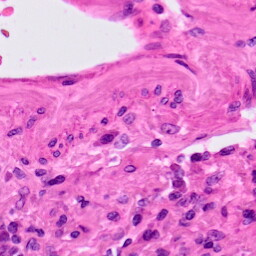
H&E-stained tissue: Lung